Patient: sex M, age 49
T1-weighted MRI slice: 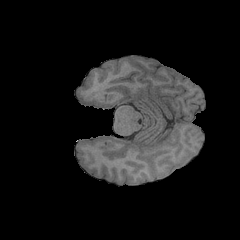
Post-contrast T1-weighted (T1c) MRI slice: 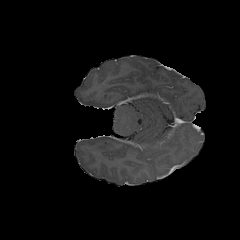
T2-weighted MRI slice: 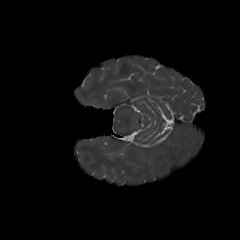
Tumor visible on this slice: no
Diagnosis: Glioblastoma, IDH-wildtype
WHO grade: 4